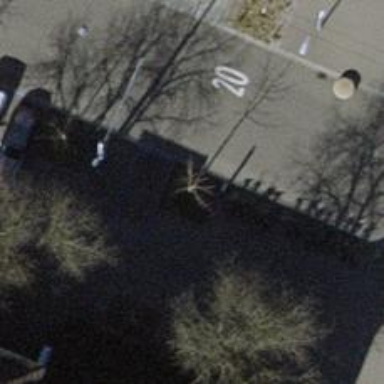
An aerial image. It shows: Avenue of trees.